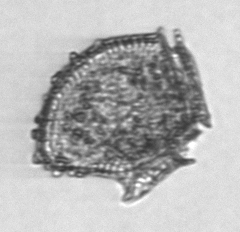
Label: Dinophysis_norvegica